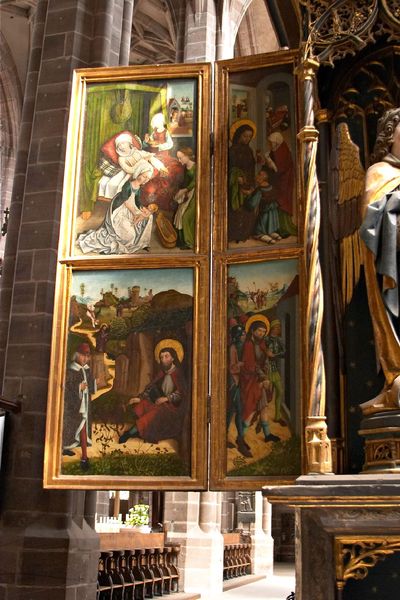
Titel: Rochus-Altar in St. Lorenz in Nürnberg
Künstler: Meister des Rochus-Altars
Standort: Nürnberg, St. Lorenz (EU - D - B)
Schlagwörter: flügel, holz, kirche, gotik, altar, schnitzerei, gotisch, scharnier, heilige, maria, altarbild, retabel, tafeln, flügelaltar, altarretabel, klappaltar, vita, hl. anna, heiligenvita, klappflügel, azenen, altalr